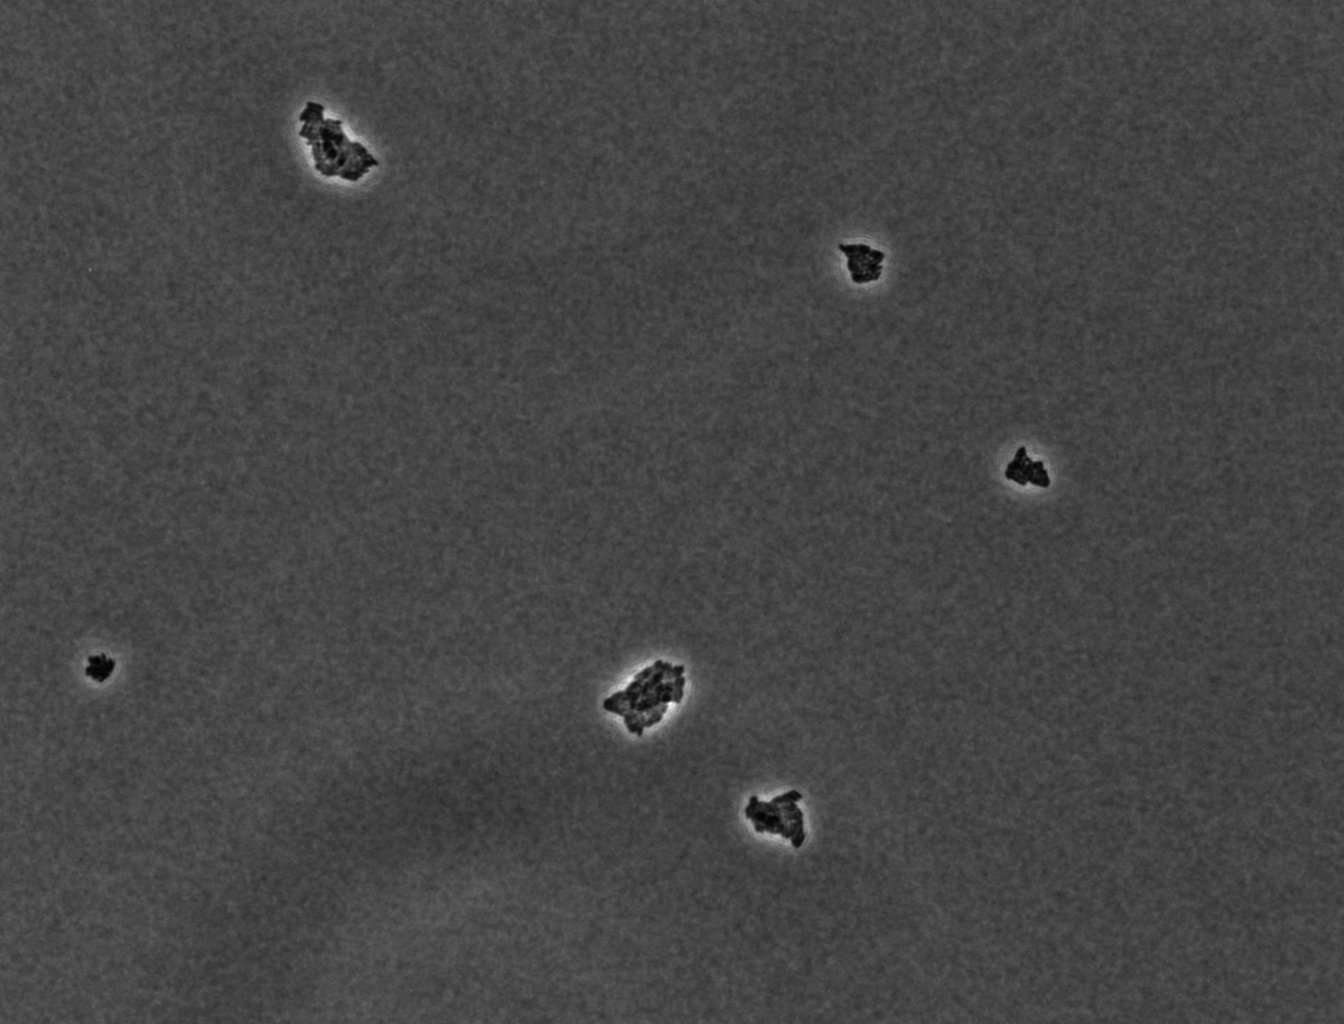
various_fewshot